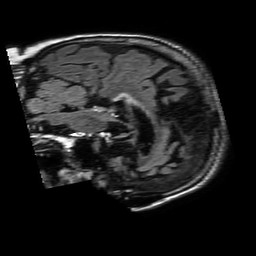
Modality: FLAIR
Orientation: sagittal
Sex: male
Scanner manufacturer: philips
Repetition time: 11 s
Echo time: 0.125 s